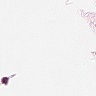
Metastatic tissue present: no